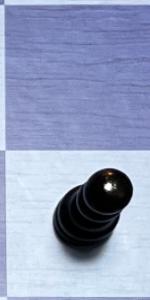
Label: Pawn_Black